Question: Dates entered in database:

Like : January 19, 2012, 3:25 pm
But if want to search a registered name by only date, means i want to search only by the date, i want to input my date like this
'''
January 19, 2012
'''
Without the time... Any help here ??? Thankss ..
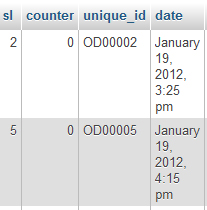
Answer: Try using <URL>:
'''
$date = "January 19, 2012";
$query = "SELECT * FROM table WHERE date REGEXP '". $date. "'");
$result = mysqli_query($connection, $query);
'''